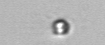
Label: nanoplankton_mix